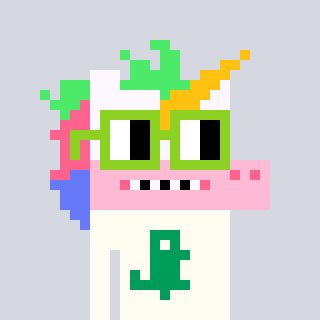
a pixel art character with square light green glasses, a unicorn-shaped head and a grayscale-colored body on a cool background